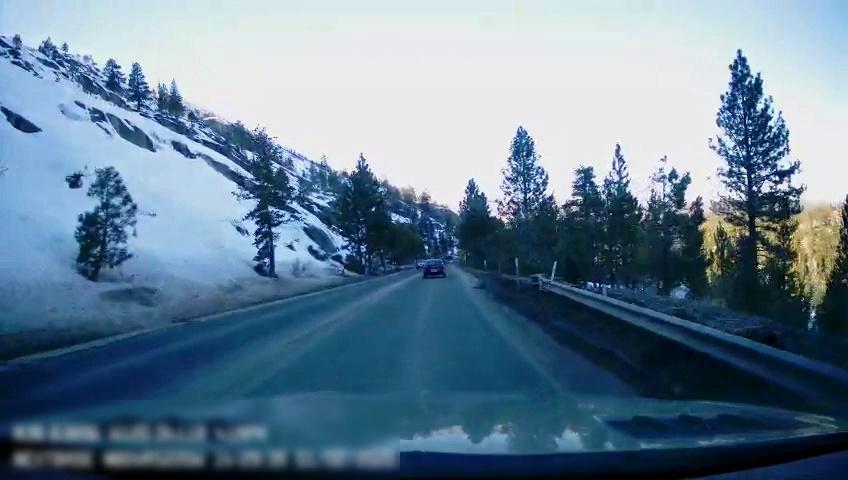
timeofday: Day
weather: Sunny
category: Drivable Space
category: Vehicles | Car
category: Lanes | Opposite Lane
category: Lanes | Current Lane
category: Lanes | Opposite Lane
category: Lanes | Current Lane